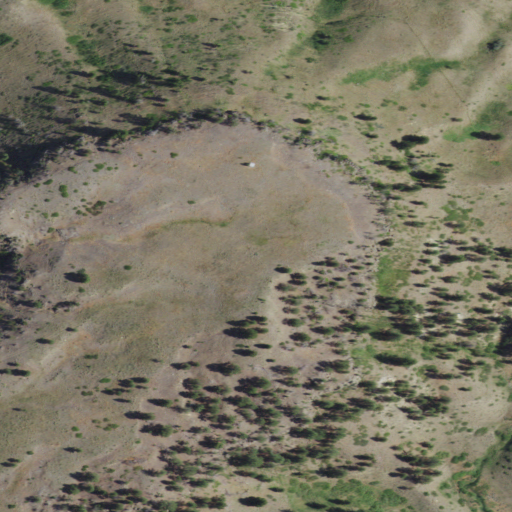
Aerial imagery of mountain in Montana named Table Butte containing grassland, shrub, and evergreen forest